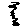
Label: zigzag